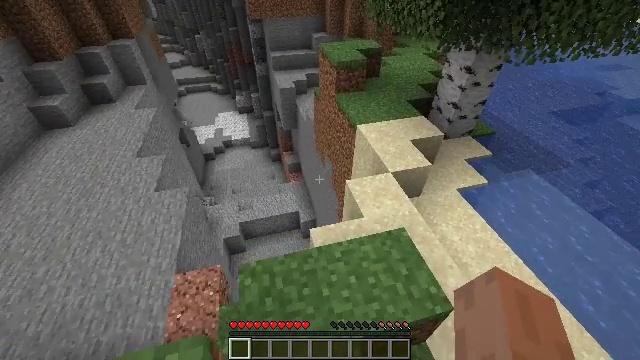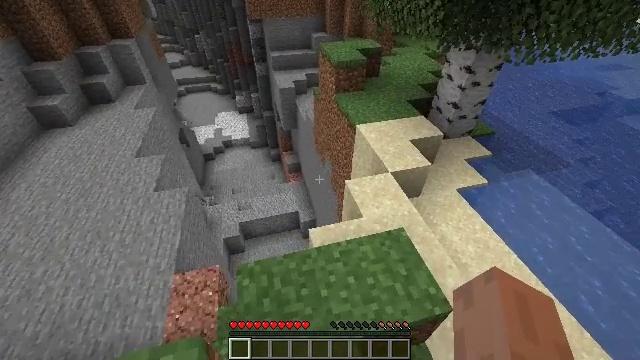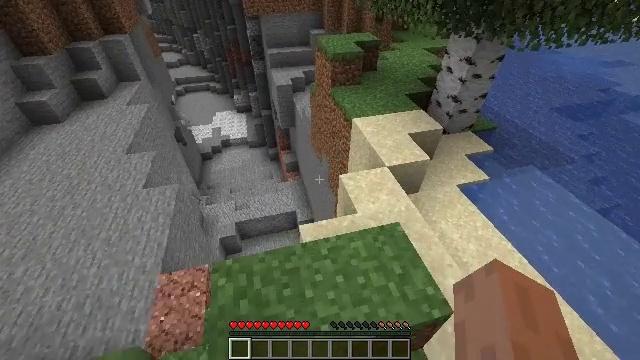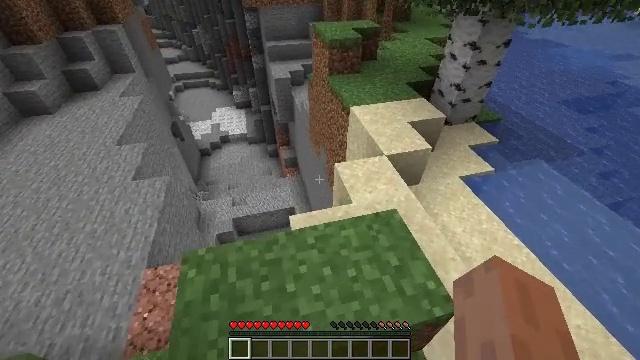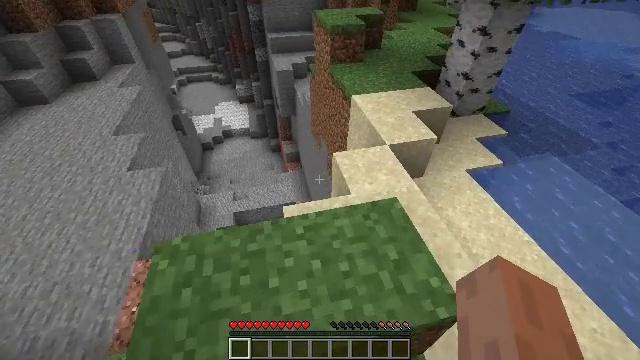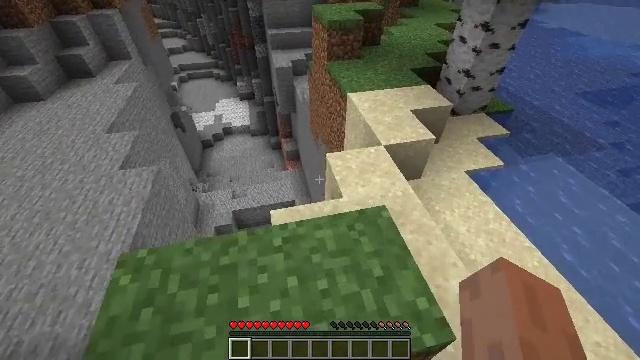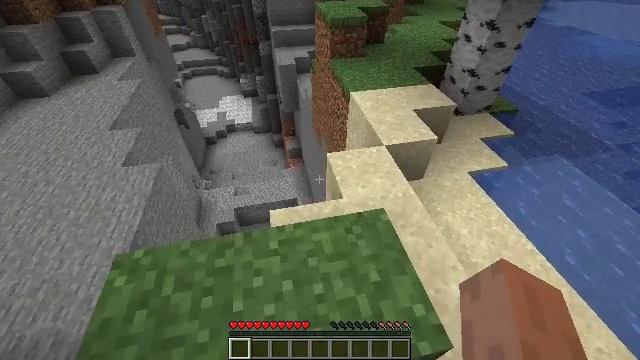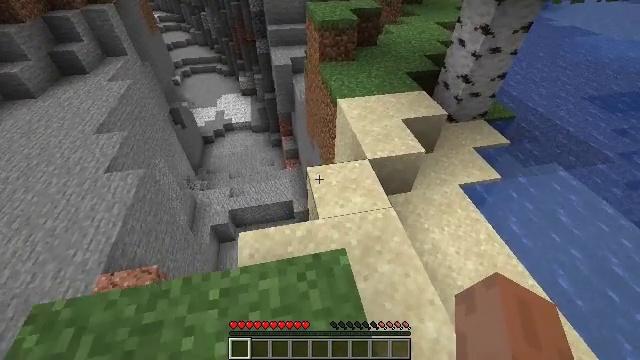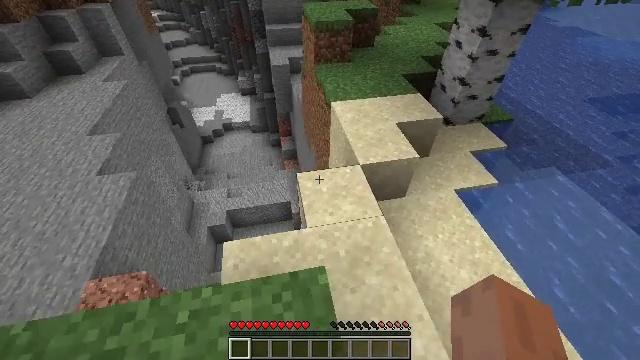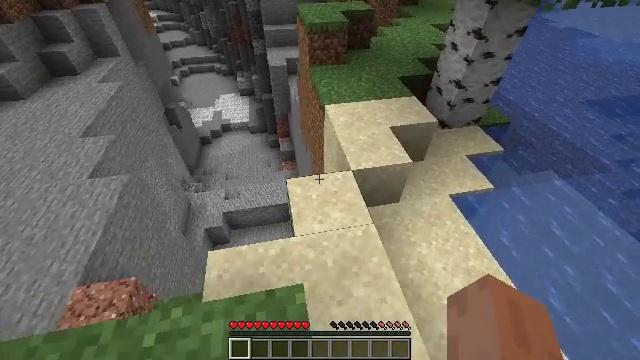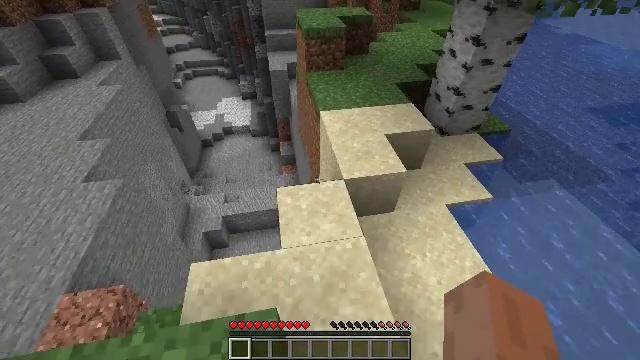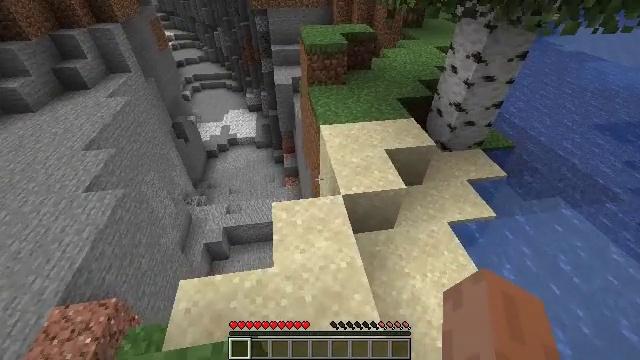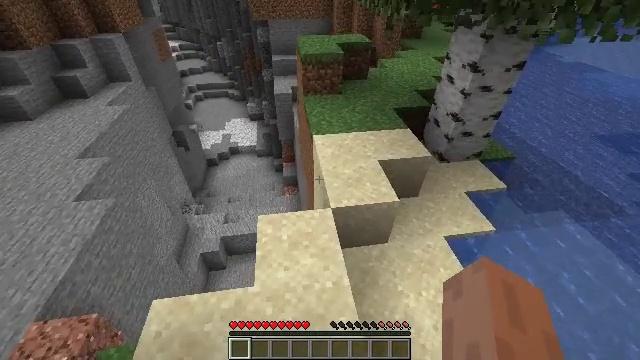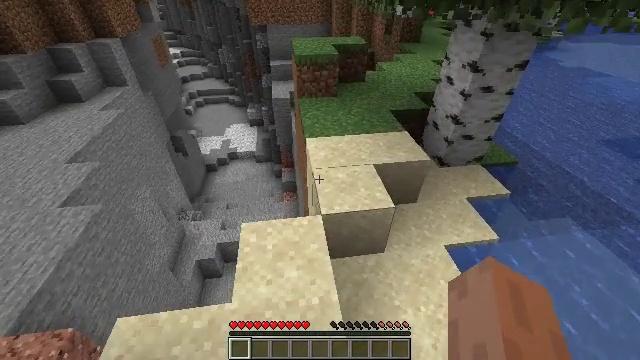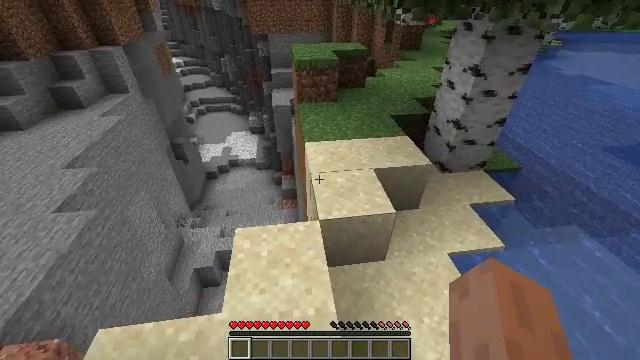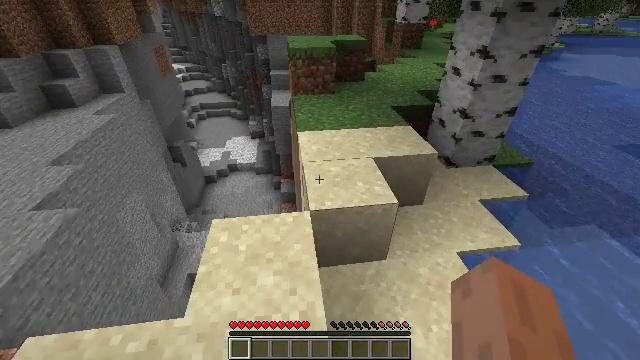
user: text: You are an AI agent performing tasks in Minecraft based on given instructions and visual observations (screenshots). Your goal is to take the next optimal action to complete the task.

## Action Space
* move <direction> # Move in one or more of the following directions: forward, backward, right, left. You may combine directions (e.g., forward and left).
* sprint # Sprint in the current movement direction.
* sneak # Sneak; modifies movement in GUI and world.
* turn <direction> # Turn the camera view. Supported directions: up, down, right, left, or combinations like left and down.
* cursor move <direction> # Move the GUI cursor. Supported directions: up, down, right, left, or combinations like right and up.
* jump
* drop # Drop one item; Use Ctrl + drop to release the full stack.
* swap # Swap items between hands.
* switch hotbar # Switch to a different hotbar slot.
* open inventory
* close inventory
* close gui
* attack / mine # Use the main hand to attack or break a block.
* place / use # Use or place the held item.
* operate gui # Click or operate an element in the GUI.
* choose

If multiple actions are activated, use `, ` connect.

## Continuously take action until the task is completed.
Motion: motion action
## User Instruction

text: Pick the peony from the grass.
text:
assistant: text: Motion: move forward and move right
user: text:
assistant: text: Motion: move forward and move right
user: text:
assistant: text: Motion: move forward and move right
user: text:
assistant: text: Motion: move forward and move right, turn left
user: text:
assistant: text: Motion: move forward and move right
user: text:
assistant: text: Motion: move forward and move right
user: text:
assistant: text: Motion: move forward and move right
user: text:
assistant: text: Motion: move forward and move right
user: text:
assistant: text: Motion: move forward and move right
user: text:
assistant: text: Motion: move forward and move right
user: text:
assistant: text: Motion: move forward and move right, turn left and up
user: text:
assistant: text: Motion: move forward and move right, turn up
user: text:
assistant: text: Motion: move forward, turn up
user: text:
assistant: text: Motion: move forward, turn up
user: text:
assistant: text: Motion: move forward, turn up
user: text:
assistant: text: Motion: move forward, turn up
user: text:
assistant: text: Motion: move forward
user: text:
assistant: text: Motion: move forward, turn up
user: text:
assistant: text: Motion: move forward, turn up
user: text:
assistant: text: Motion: move forward, turn up
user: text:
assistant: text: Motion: move forward, turn up
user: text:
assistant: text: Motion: move forward, turn up
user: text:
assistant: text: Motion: move forward, turn up
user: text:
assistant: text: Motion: move forward, turn up
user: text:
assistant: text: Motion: move forward
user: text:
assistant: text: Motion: move forward
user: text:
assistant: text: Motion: move forward
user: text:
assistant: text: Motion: move forward
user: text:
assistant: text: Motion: move forward
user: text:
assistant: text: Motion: move forward